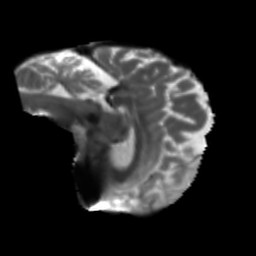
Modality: T2w
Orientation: sagittal
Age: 59
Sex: female
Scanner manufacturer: siemens
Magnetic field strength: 3 T
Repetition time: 5.25 s
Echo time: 0.08 s